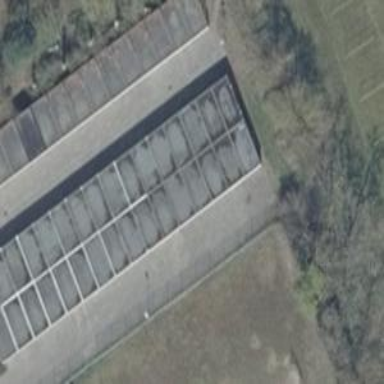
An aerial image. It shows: Group of garages.